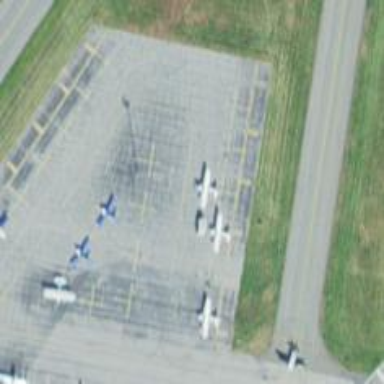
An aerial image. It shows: View of taxiway at the airport.